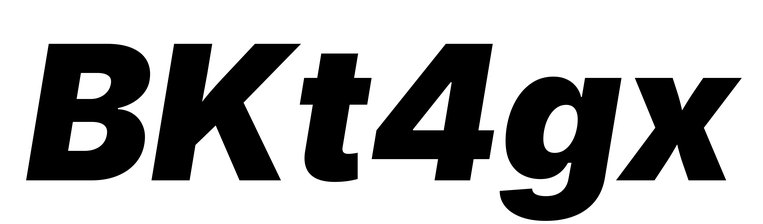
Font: Inter-Italic_Black_Italic